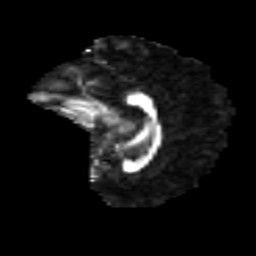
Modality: FA
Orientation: sagittal
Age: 17
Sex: female
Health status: ill
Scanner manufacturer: ge
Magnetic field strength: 3 T
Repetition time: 6.752 s
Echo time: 0.079 s